Field crop: maize
Growth stage: 1
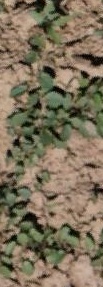
Species: convolvulus